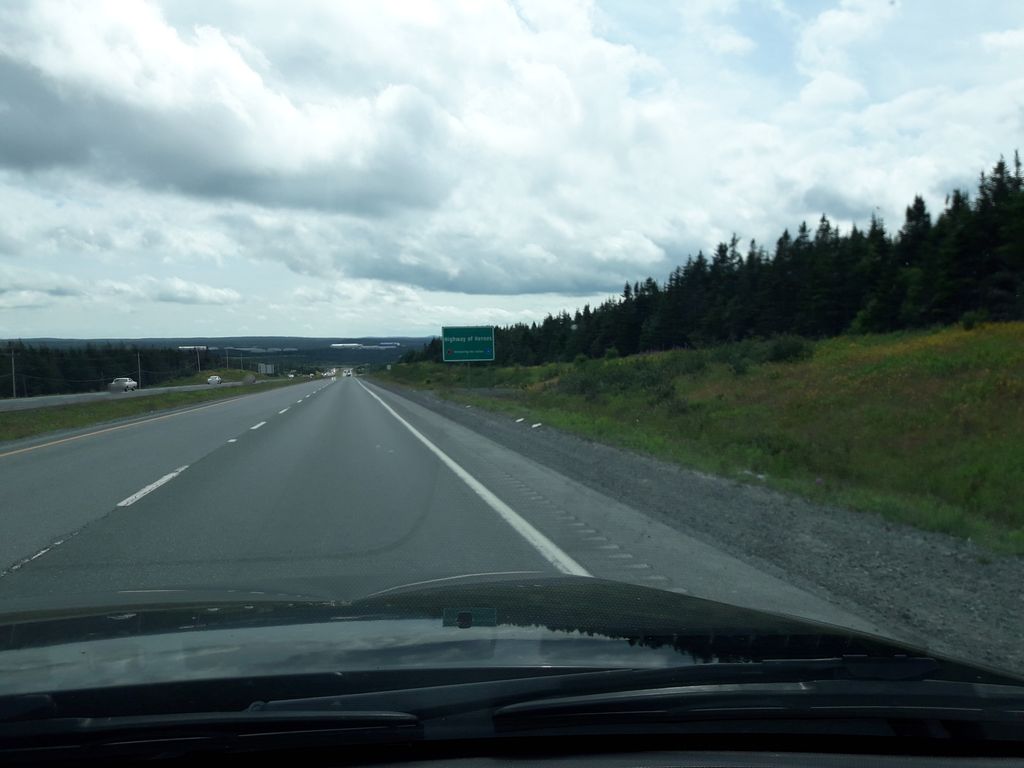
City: st_johns